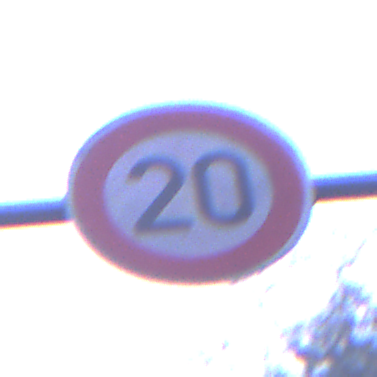
Verkehrszeichen: Geschwindigkeit20
Umgebung: Outdoor, Suburban
Tageszeit: Night
Wetter: PartlyCloudy
Licht: Artificial
Jahreszeit: NotSpecified
Kontrast: LowContrast